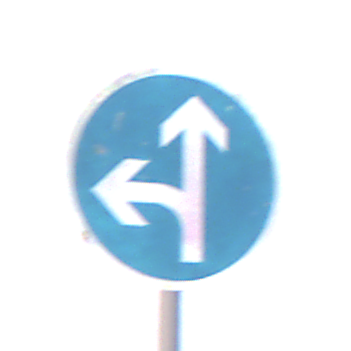
Verkehrszeichen: VorgeschriebeneFahrtrichtungGeradeausOderLinks
Umgebung: Outdoor, Nature
Tageszeit: SunriseSunset
Wetter: Clear
Licht: Natural
Jahreszeit: NotSpecified
Kontrast: LowContrast